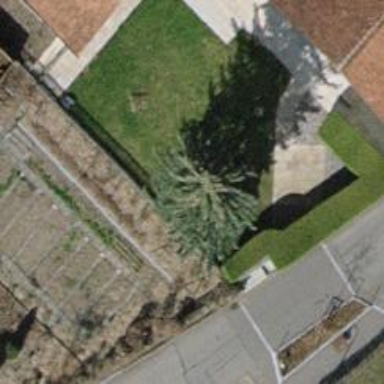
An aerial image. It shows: Evergreen needle-leaved tree.